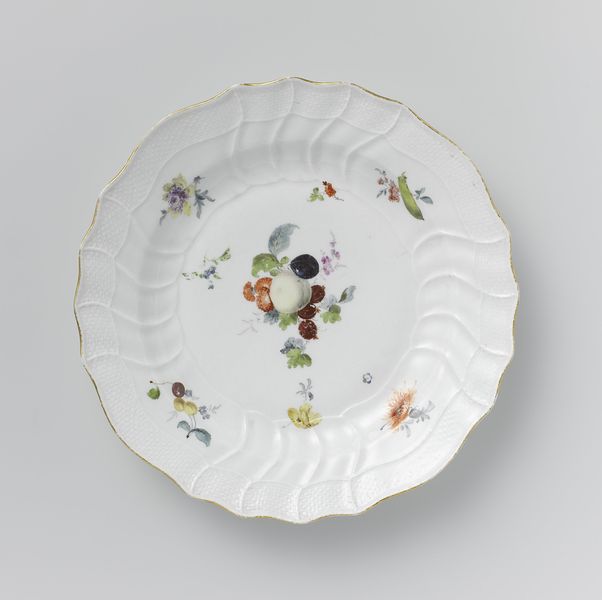
Titel: Bord, veelkleurig beschilderd met Deutsche Blumen, insekten en vruchten
Künstler: Meissener Porzellan Manufaktur
Standort: Amsterdam
Institution: Rijksmuseum
Schlagwörter: porcelaine, peinture, naturalisme, fruits, xviiie, or, insectes, cuisson, sèvres